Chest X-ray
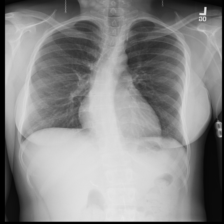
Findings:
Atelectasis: negative
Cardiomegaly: positive
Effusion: positive
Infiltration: negative
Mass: negative
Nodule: negative
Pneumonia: negative
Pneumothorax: negative
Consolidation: negative
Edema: negative
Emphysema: negative
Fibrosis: negative
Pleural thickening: negative
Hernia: negative